Brain MRI, t2w sequence, axial 2D slice.
Patient: age 45, sex F, weight 75 kg, height 1.65 m
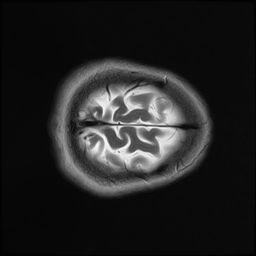